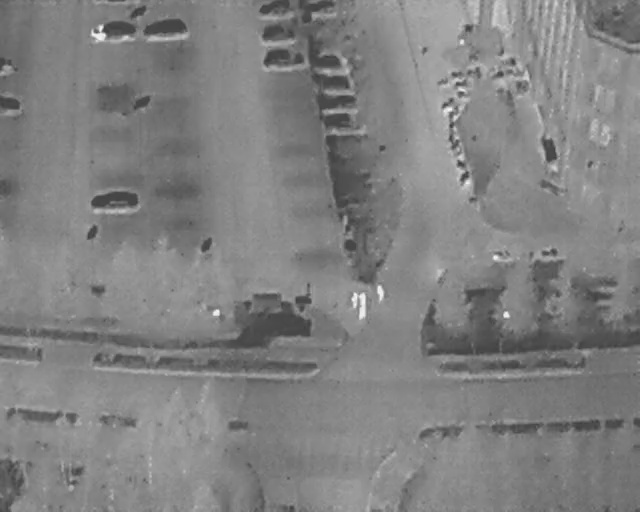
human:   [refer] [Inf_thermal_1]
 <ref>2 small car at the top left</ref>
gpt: <box>[[0, 17, 2, 21, 2], [0, 11, 2, 14, 2]]</box>

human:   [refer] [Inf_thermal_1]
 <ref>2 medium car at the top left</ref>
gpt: <box>[[16, 1, 19, 10, 2], [24, 1, 27, 10, 2]]</box>

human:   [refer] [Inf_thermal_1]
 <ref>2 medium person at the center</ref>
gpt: <box>[[57, 56, 60, 58, 2], [53, 57, 56, 59, 2]]</box>

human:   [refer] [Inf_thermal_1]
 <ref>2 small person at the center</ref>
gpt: <box>[[55, 57, 57, 59, 2], [55, 60, 57, 61, 2]]</box>

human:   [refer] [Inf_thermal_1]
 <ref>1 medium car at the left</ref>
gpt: <box>[[16, 34, 19, 43, 2]]</box>

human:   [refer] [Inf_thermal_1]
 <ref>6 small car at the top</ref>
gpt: <box>[[41, 3, 44, 9, 2], [41, -1, 44, 4, 2], [51, 20, 54, 27, 2], [51, 15, 53, 23, 2], [50, 12, 53, 19, 2], [49, 9, 52, 15, 2]]</box>